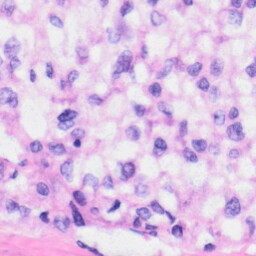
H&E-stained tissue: Liver